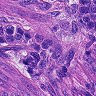
Metastatic tissue present: yes